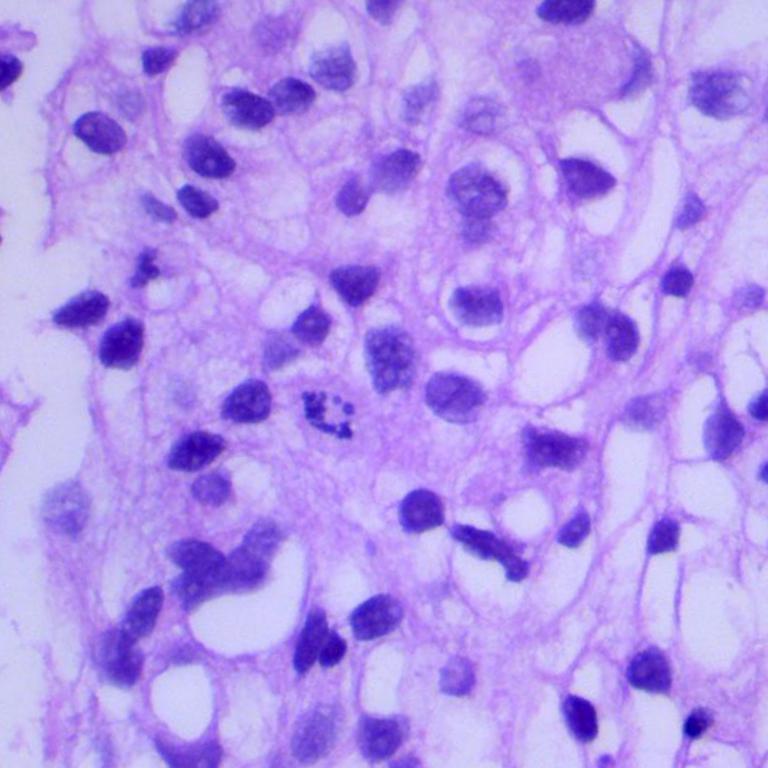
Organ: lung
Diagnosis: squamous carcinomas